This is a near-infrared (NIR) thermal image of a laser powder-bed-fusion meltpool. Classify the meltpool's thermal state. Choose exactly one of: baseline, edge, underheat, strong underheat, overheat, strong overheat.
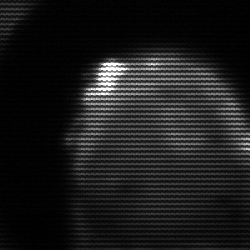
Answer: edge